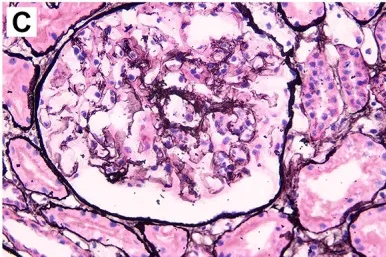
Pathology evaluation for the C1q nephropathy patient. (E,F) Transmission electron microscopy shows vacuolar degeneration of epithelial cells, podocyte foot processes effacement, proliferation of mesangium and stroma, and thin basement membrane.
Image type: pathology (methenamine_silver)